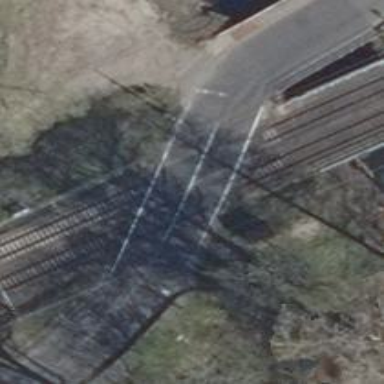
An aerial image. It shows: Level crossing with both lights and saltire in place.